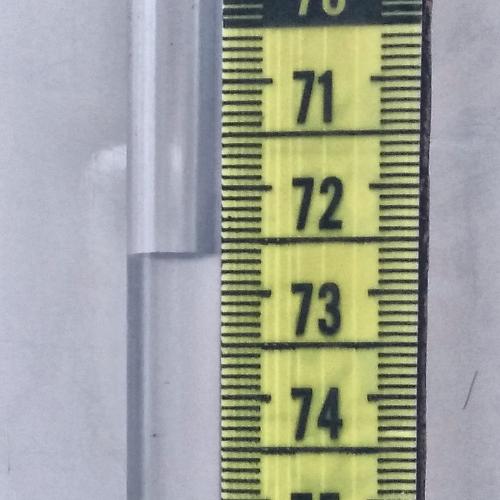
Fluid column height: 72.6 cm